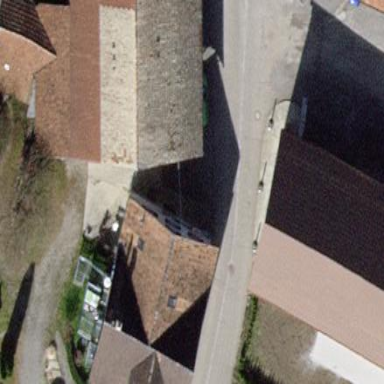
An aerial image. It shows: Building.